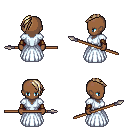
a pixel art fantasy rpg character, female body template, human, dark skin, underdress, red pants, white blonde long mohawk hairstyle, cloth bracers, brown shoes, spear, four views (front, back, left, right), 2x2 character sprite sheet, small pixel art, hard edges, no anti-aliasing